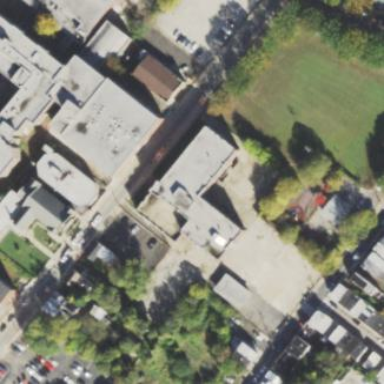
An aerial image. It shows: Old school building with historic significance.